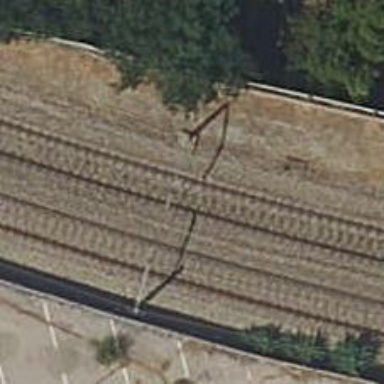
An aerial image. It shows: Railway track with contact lines for electrification.